Часть A. Поверхностное натяжение. Вблизи поверхности объектов связи между их молекулами отличаются от связей в толще вещества $\big($см. рис $\it1(a)\big)$. Из-за этого перпендикулярно любому участку кривой $\big($рис $\it1(b)\big)$ возникает сила, называемая силой $\itповерхностного$ $\itнатяжения$. Величина $f$ этой силы пропорциональна длине $s$ участка кривой:\[f=\gamma s,\]  Рис. 1 где $\gamma$ — коэффициент поверхностного натяжения, зависящий от рода поверхности. Поскольку поверхностное натяжение является силой притяжения, оно стремится придать телу форму с наименьшей возможной площадью — именно поэтому капли и мыльные пузыри имеют сферическую форму. Рассмотрим рамку ширины $x$, показанную на рисунке 2. На неё натянута мыльная плёнка, площадь которой можно менять, сдвигая одну из сторон рамки. Рис. 2
Найдите работу $\delta A$, которую нужно совершить, чтобы сдвинуть границу мыльной плёнки на $\delta y$.
Покажите, что в общем случае для увеличения площади плёнки произвольной формы с поверхностным натяжением $\gamma$ на величину $\Delta S$ необходимо совершить работу $\gamma\,\Delta S$.
Найдите разность давлений $\Delta p$ внутри и снаружи мыльного пузыря радиусом $R$ с коэффициентом поверхностного натяжения $\gamma$.
Найдите работу $\delta A$, которую необходимо совершить, чтобы надуть пузырь от радиуса $R$ до $R+\delta R$, $\delta R\ll R$. Какая часть этой энергии перейдёт в потенциальную энергию мыльной плёнки? Атмосферное давление равно $p_0$. Как показано на рисунке $\it3$, тонкая цилиндрическая трубка с внутренним диаметром $2r$ вставлена в жидкость вертикально. Плотность жидкости равна $\rho$, коэффициент поверхностного натяжения равен $\gamma$, а угол между стенкой трубки и примыкающей к ней поверхностью жидкости равен $\theta\ \left(0 < \theta < \cfrac\pi2\right)$. Считайте, что непостоянством уровня жидкости в трубке по сравнению с уровнем воды в ней можно пренебречь. Рис. 3
Найдите уровень воды в трубке $H$. Схематично изобразите, чему соответствует $\cfrac\pi2 < \theta < \pi$. Как показано на рисунке $\it4$, жидкость в большом сосуде "прилипает" к вертикальной стенке. Атмосферное давление равно $p_0$, плотность жидкости — $\rho$, коэффициент поверхностного натяжения — $\gamma$, а угол между поверхностью жидкости и стенкой — $\theta\ \left(0 < \theta < \cfrac\pi2\right)$. Рис. 4
Часть B. Резина. Когда к резине прикладывают силу, она деформируется, но ведёт себя при этом заметно отлично от обычной пружины, что объясняется молекулярной структурой её основного составляющего — каучука. Когда резина деформируется в $\lambda_x$, $\lambda_y$ и $\lambda_z$ раз в направлениях $x$, $y$ и $z$ соответственно, имея объём $V_0$ в недеформированном состоянии, изменение её энергии $E$ можно описать формулой\[E=aV_0\left(\lambda_x^2+\lambda_y^2+\lambda_z^2-3\right),\]где $a$ — известная постоянная. При этом, так как объём резины при деформации всё ещё можно считать неизменным, имеет место соотношение\[\lambda_x\lambda_y\lambda_z=1.\]Пусть однородный плоский слой резины с площадью $S_0$ и толщиной $\delta_0$ в недеформированном состоянии, лежащий в плоскости $xy$, растянут в направлениях $x$ и $y$ в $\lambda$ раз. Пусть для увеличения площади слоя от $S_0\lambda^2$ до $S_0\lambda^2+\mathrm dS$ необходимо совершить работу $\Gamma(\lambda)\,\mathrm dS$.
Найдите высоту $h$, на которую поднимается уровень воды при подходе к стенке.
Начертите график величины $\Gamma(\lambda)$ при $1 < \lambda < 3$. Пусть в атмосфере с давлением $p_0$ находится резиновая сфера с толщиной стенки $\delta_0$, радиус которой в недеформированном состоянии равен $R_0\gg\delta_0$.
Найдите разность давлений $\Delta p$ внутри и снаружи сферы, когда её радиус равен $\lambda R_0$. Начертите график $\Delta p(\lambda)$ при $1 < \lambda < 3$. При каком $\lambda_\max$ разность давлений достигает своего максимального значения? Найдите это значение $\Delta p_\max$.
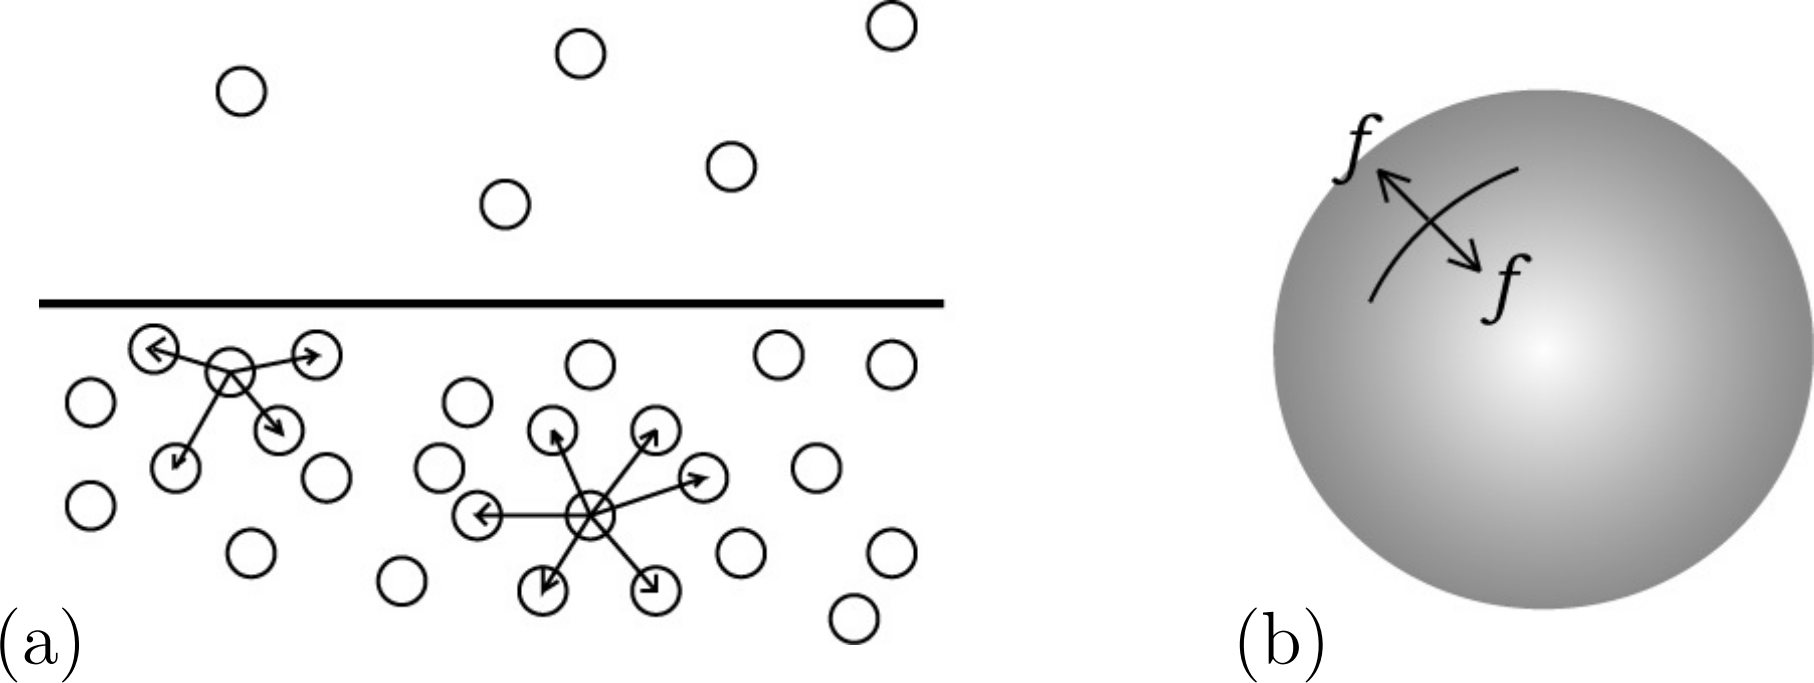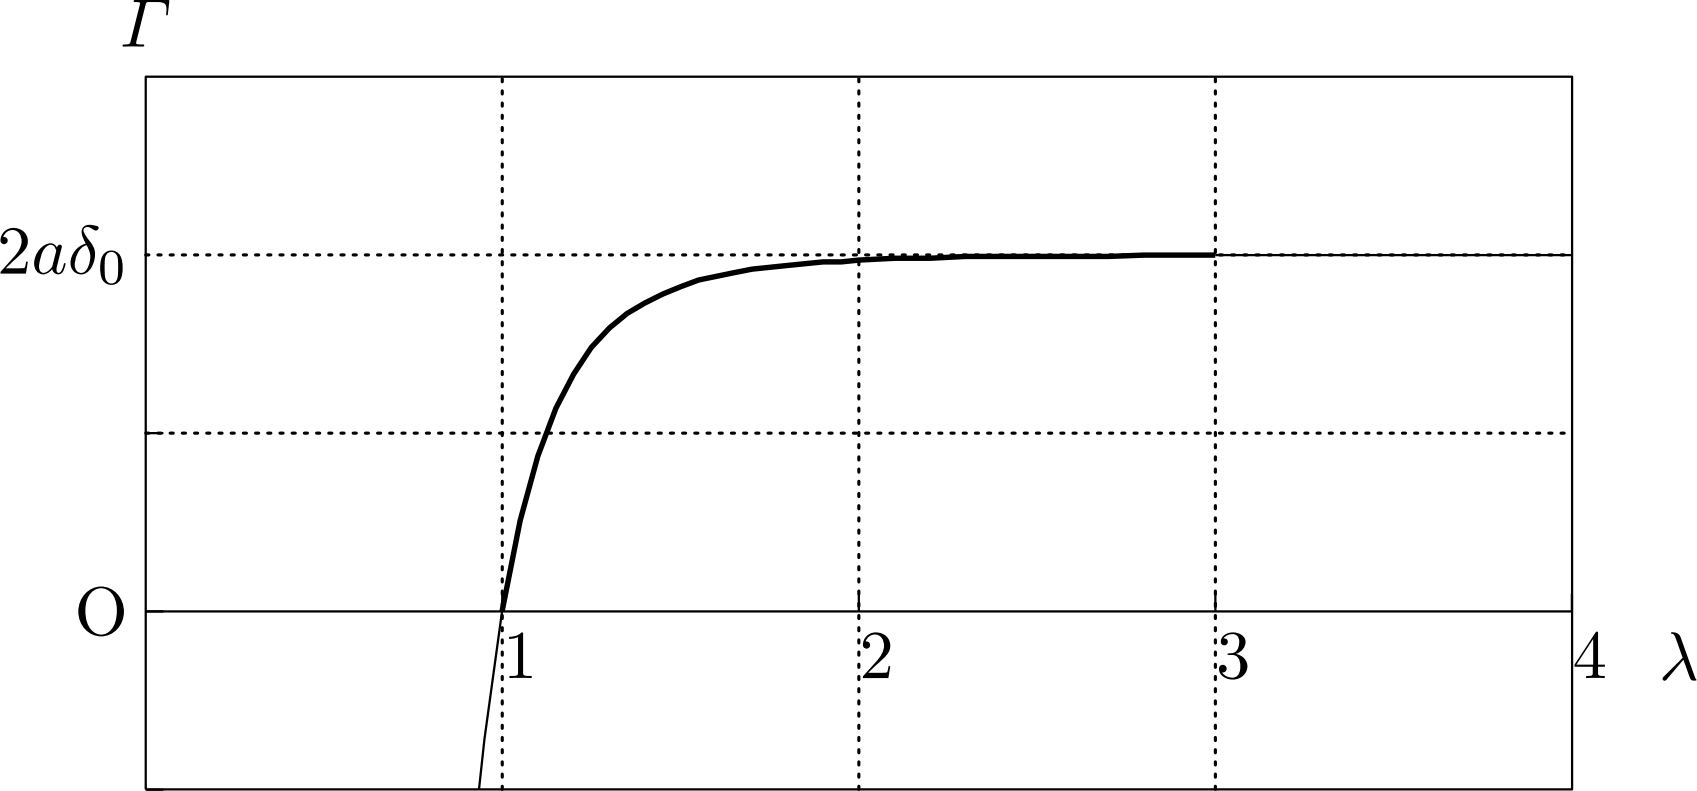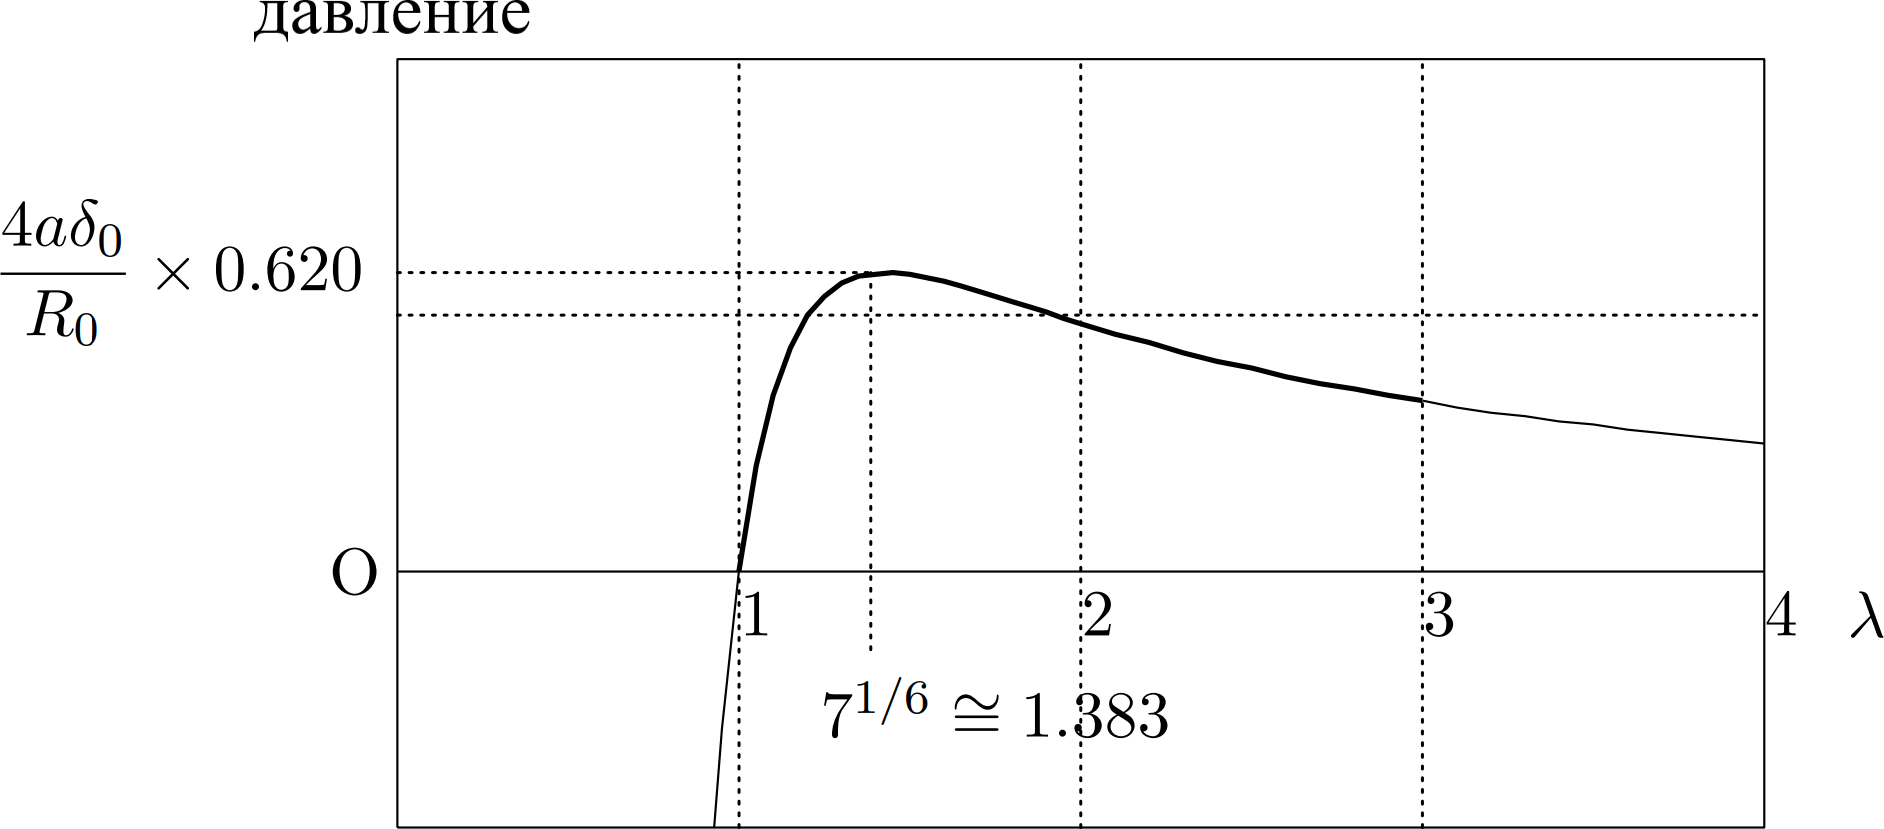
Найдите работу $\delta A$, которую нужно совершить, чтобы сдвинуть границу мыльной плёнки на $\delta y$.
Ответ: \[\delta A=2x\gamma\delta y\]

Покажите, что в общем случае для увеличения площади плёнки произвольной формы с поверхностным натяжением $\gamma$ на величину $\Delta S$ необходимо совершить работу $\gamma\,\Delta S$.

Найдите разность давлений $\Delta p$ внутри и снаружи мыльного пузыря радиусом $R$ с коэффициентом поверхностного натяжения $\gamma$.
Ответ: \[\Delta p=\frac{4\gamma}R\]

Найдите работу $\delta A$, которую необходимо совершить, чтобы надуть пузырь от радиуса $R$ до $R+\delta R$, $\delta R\ll R$. Какая часть этой энергии перейдёт в потенциальную энергию мыльной плёнки? Атмосферное давление равно $p_0$.
Ответ: \[\delta A=4p_0\pi R^2\delta R+16\pi\gamma R\delta R\\\ \\\delta\Pi=16\pi\gamma R\delta R\]

Найдите уровень воды в трубке $H$. Схематично изобразите, чему соответствует $\cfrac\pi2 < \theta < \pi$.
Ответ: \[H=\frac{2\gamma\cos\theta}{\rho gr}\]

Найдите высоту $h$, на которую поднимается уровень воды при подходе к стенке.
Ответ: \[h=\sqrt\frac{2\gamma(1-\sin\theta)}{\rho g}\]

Начертите график величины $\Gamma(\lambda)$ при $1 < \lambda < 3$.

Найдите разность давлений $\Delta p$ внутри и снаружи сферы, когда её радиус равен $\lambda R_0$. Начертите график $\Delta p(\lambda)$ при $1 < \lambda < 3$. При каком $\lambda_\max$ разность давлений достигает своего максимального значения? Найдите это значение $\Delta p_\max$.
Темы:
T, Термодинамика, Поверхностное натяжение, Упругость, Капилляр